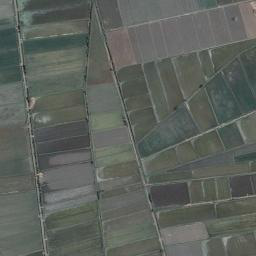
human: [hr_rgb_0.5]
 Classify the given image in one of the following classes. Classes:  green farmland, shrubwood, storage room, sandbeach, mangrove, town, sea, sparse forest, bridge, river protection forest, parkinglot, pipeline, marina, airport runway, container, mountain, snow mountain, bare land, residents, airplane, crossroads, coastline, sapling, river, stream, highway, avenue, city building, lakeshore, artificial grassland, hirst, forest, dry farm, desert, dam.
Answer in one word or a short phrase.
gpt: green farmland